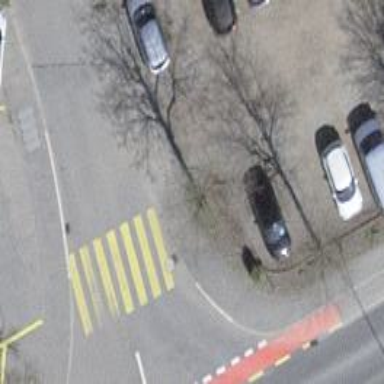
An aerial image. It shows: Pedestrian crossing with zebra markings on the footway.